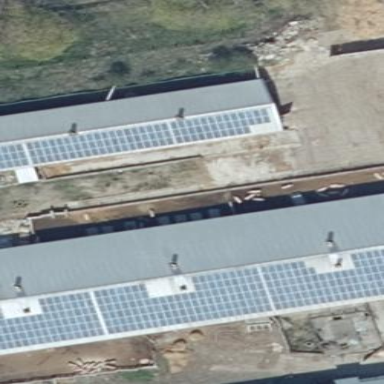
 generating electricity through photovoltaic methods."